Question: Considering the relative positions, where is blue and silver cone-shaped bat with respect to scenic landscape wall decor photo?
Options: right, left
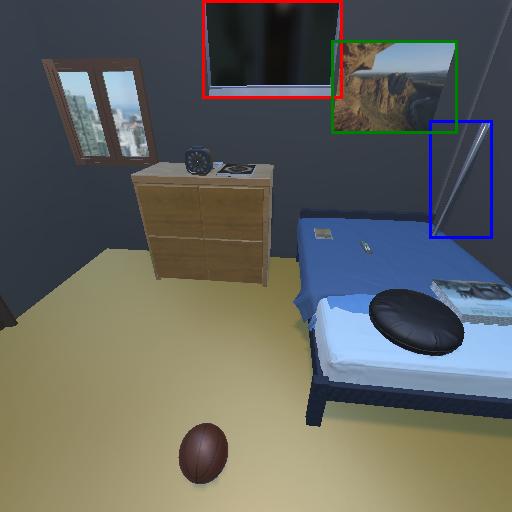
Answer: right